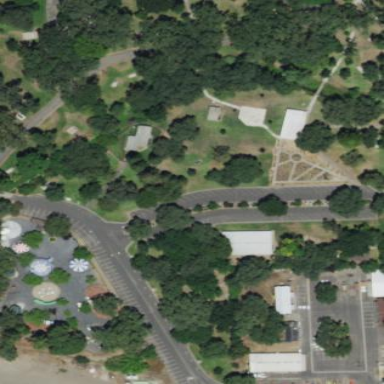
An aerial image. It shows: Theme park.